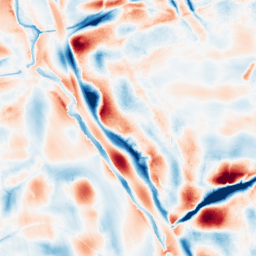
Category: wavelet
Decomposition family: wavelet_biorthogonal
Decomposition parameters: wavelet: bior4.4
level: 5
Upsampling method: edge_directed
Upsampling parameters: scale: 4
Upsampling scale: 4